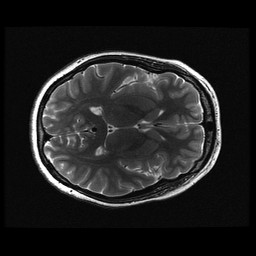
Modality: T2w
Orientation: axial
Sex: female
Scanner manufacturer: ge
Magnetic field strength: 3 T
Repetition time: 5 s
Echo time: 0.1012 s